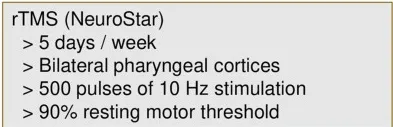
Clinical course of the patient. NMES, neuromuscular electrical stimulation; rTMS, repetitive transcranial magnetic stimulation; ST, swallowing therapy.
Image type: chart (chart)